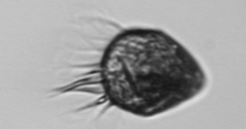
Label: Strombidium_morphotype2